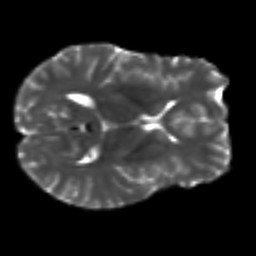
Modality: T2w
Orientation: axial
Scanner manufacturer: siemens
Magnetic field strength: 3 T
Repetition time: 9.6 s
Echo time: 0.077 s